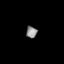
Tissue: lung
Cell type: Epithelial cells
Senescence score: 0.1924
Nuclear area (px): 124
Mean DAPI intensity: 140.597